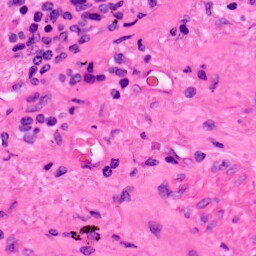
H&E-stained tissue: Lung